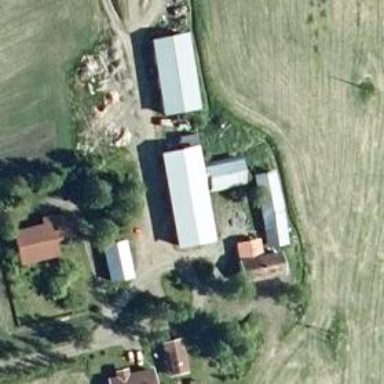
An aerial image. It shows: Farm.